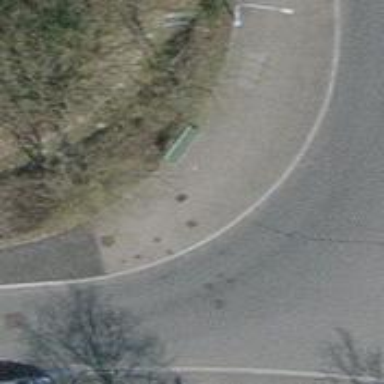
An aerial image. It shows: Bench.